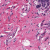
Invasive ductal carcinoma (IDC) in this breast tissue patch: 0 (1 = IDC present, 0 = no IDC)